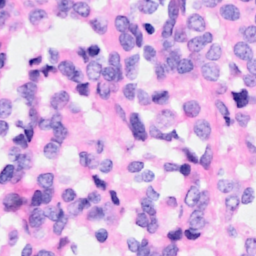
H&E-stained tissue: Breast